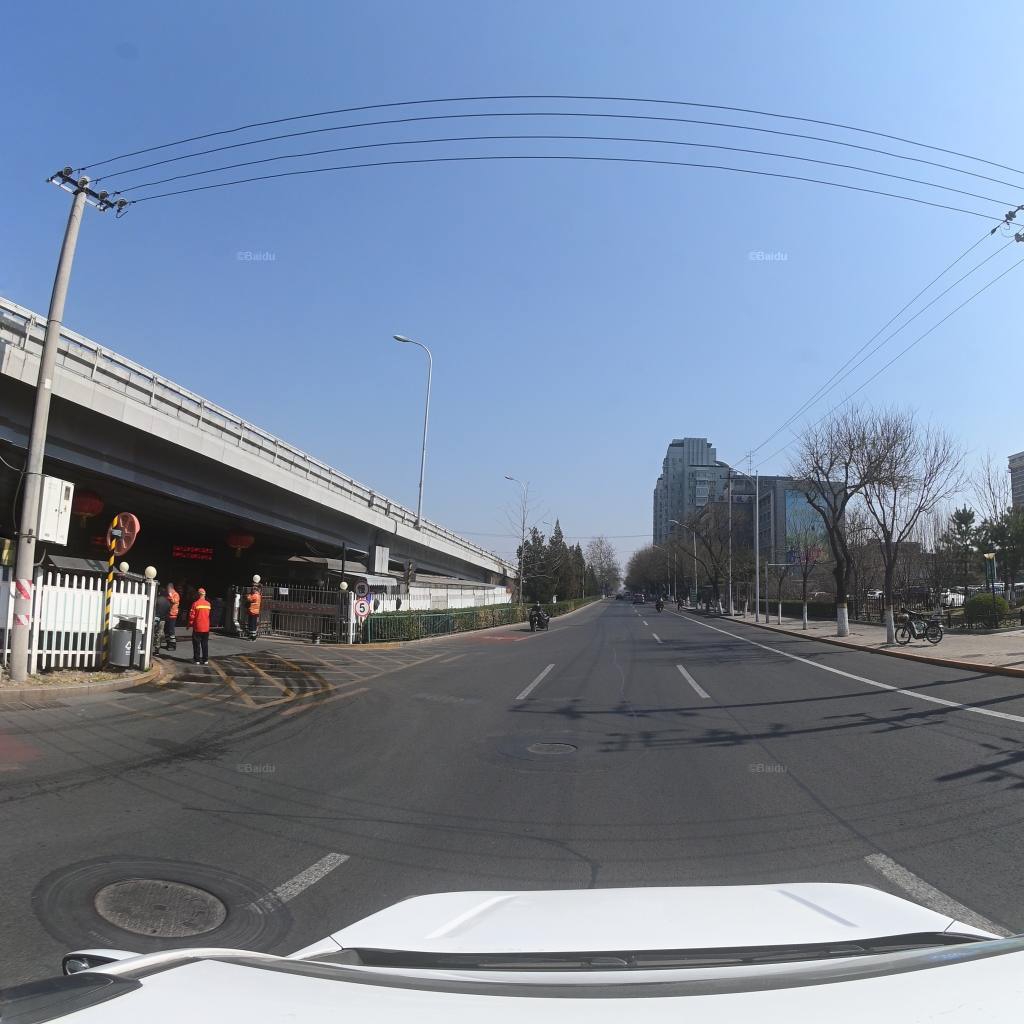
Region: Fengtai
Road damage annotations: manhole cover, longitudinal patch, manhole cover, manhole cover, transverse patch, longitudinal patch, longitudinal patch